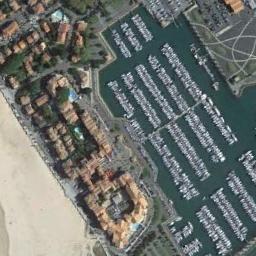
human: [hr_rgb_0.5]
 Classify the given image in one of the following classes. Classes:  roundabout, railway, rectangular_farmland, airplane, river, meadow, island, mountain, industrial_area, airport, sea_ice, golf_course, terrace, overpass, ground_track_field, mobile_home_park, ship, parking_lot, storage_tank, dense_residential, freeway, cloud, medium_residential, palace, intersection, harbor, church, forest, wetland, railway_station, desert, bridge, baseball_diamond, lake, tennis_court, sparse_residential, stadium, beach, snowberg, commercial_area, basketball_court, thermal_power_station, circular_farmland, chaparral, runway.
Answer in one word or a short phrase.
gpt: harbor